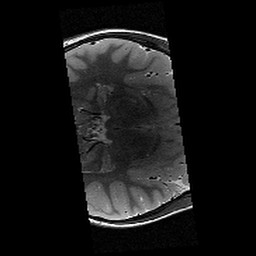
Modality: T2w
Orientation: axial
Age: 11
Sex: male
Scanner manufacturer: siemens
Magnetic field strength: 3 T
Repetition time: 9.23 s
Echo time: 0.067 s